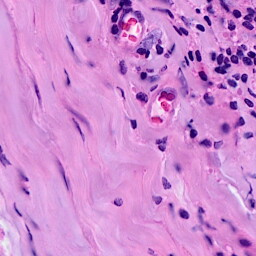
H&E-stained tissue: Breast